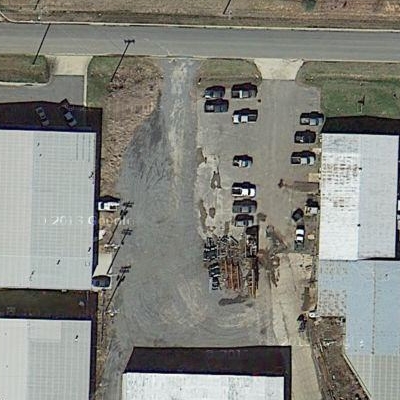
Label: Industry